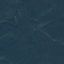
Land use / land cover class: Forest